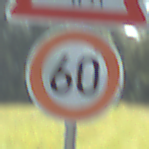
Verkehrszeichen: Geschwindigkeit60
Zusatzzeichen oben: ViehtriebRechts
Umgebung: Outdoor, Nature
Tageszeit: Midday
Wetter: Clear
Licht: Natural
Jahreszeit: NotSpecified
Kontrast: HighContrast